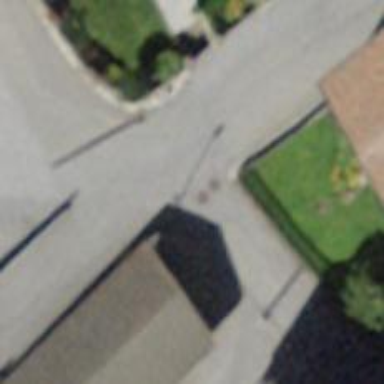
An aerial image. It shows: Paved residential road.